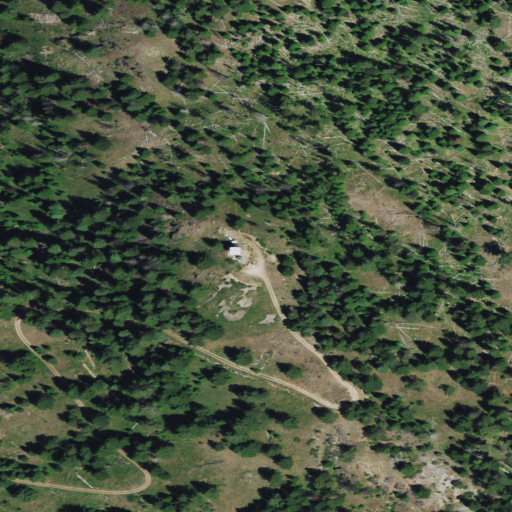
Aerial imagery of mountain in Oregon named Madison Butte containing evergreen forest, grassland, and shrub